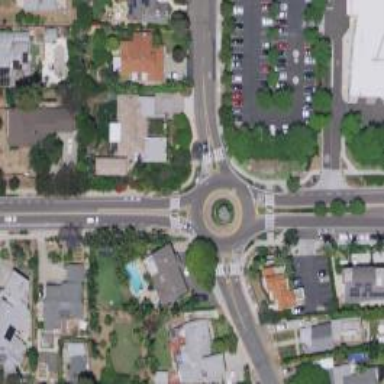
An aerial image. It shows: Roundabout at primary highway.